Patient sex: M
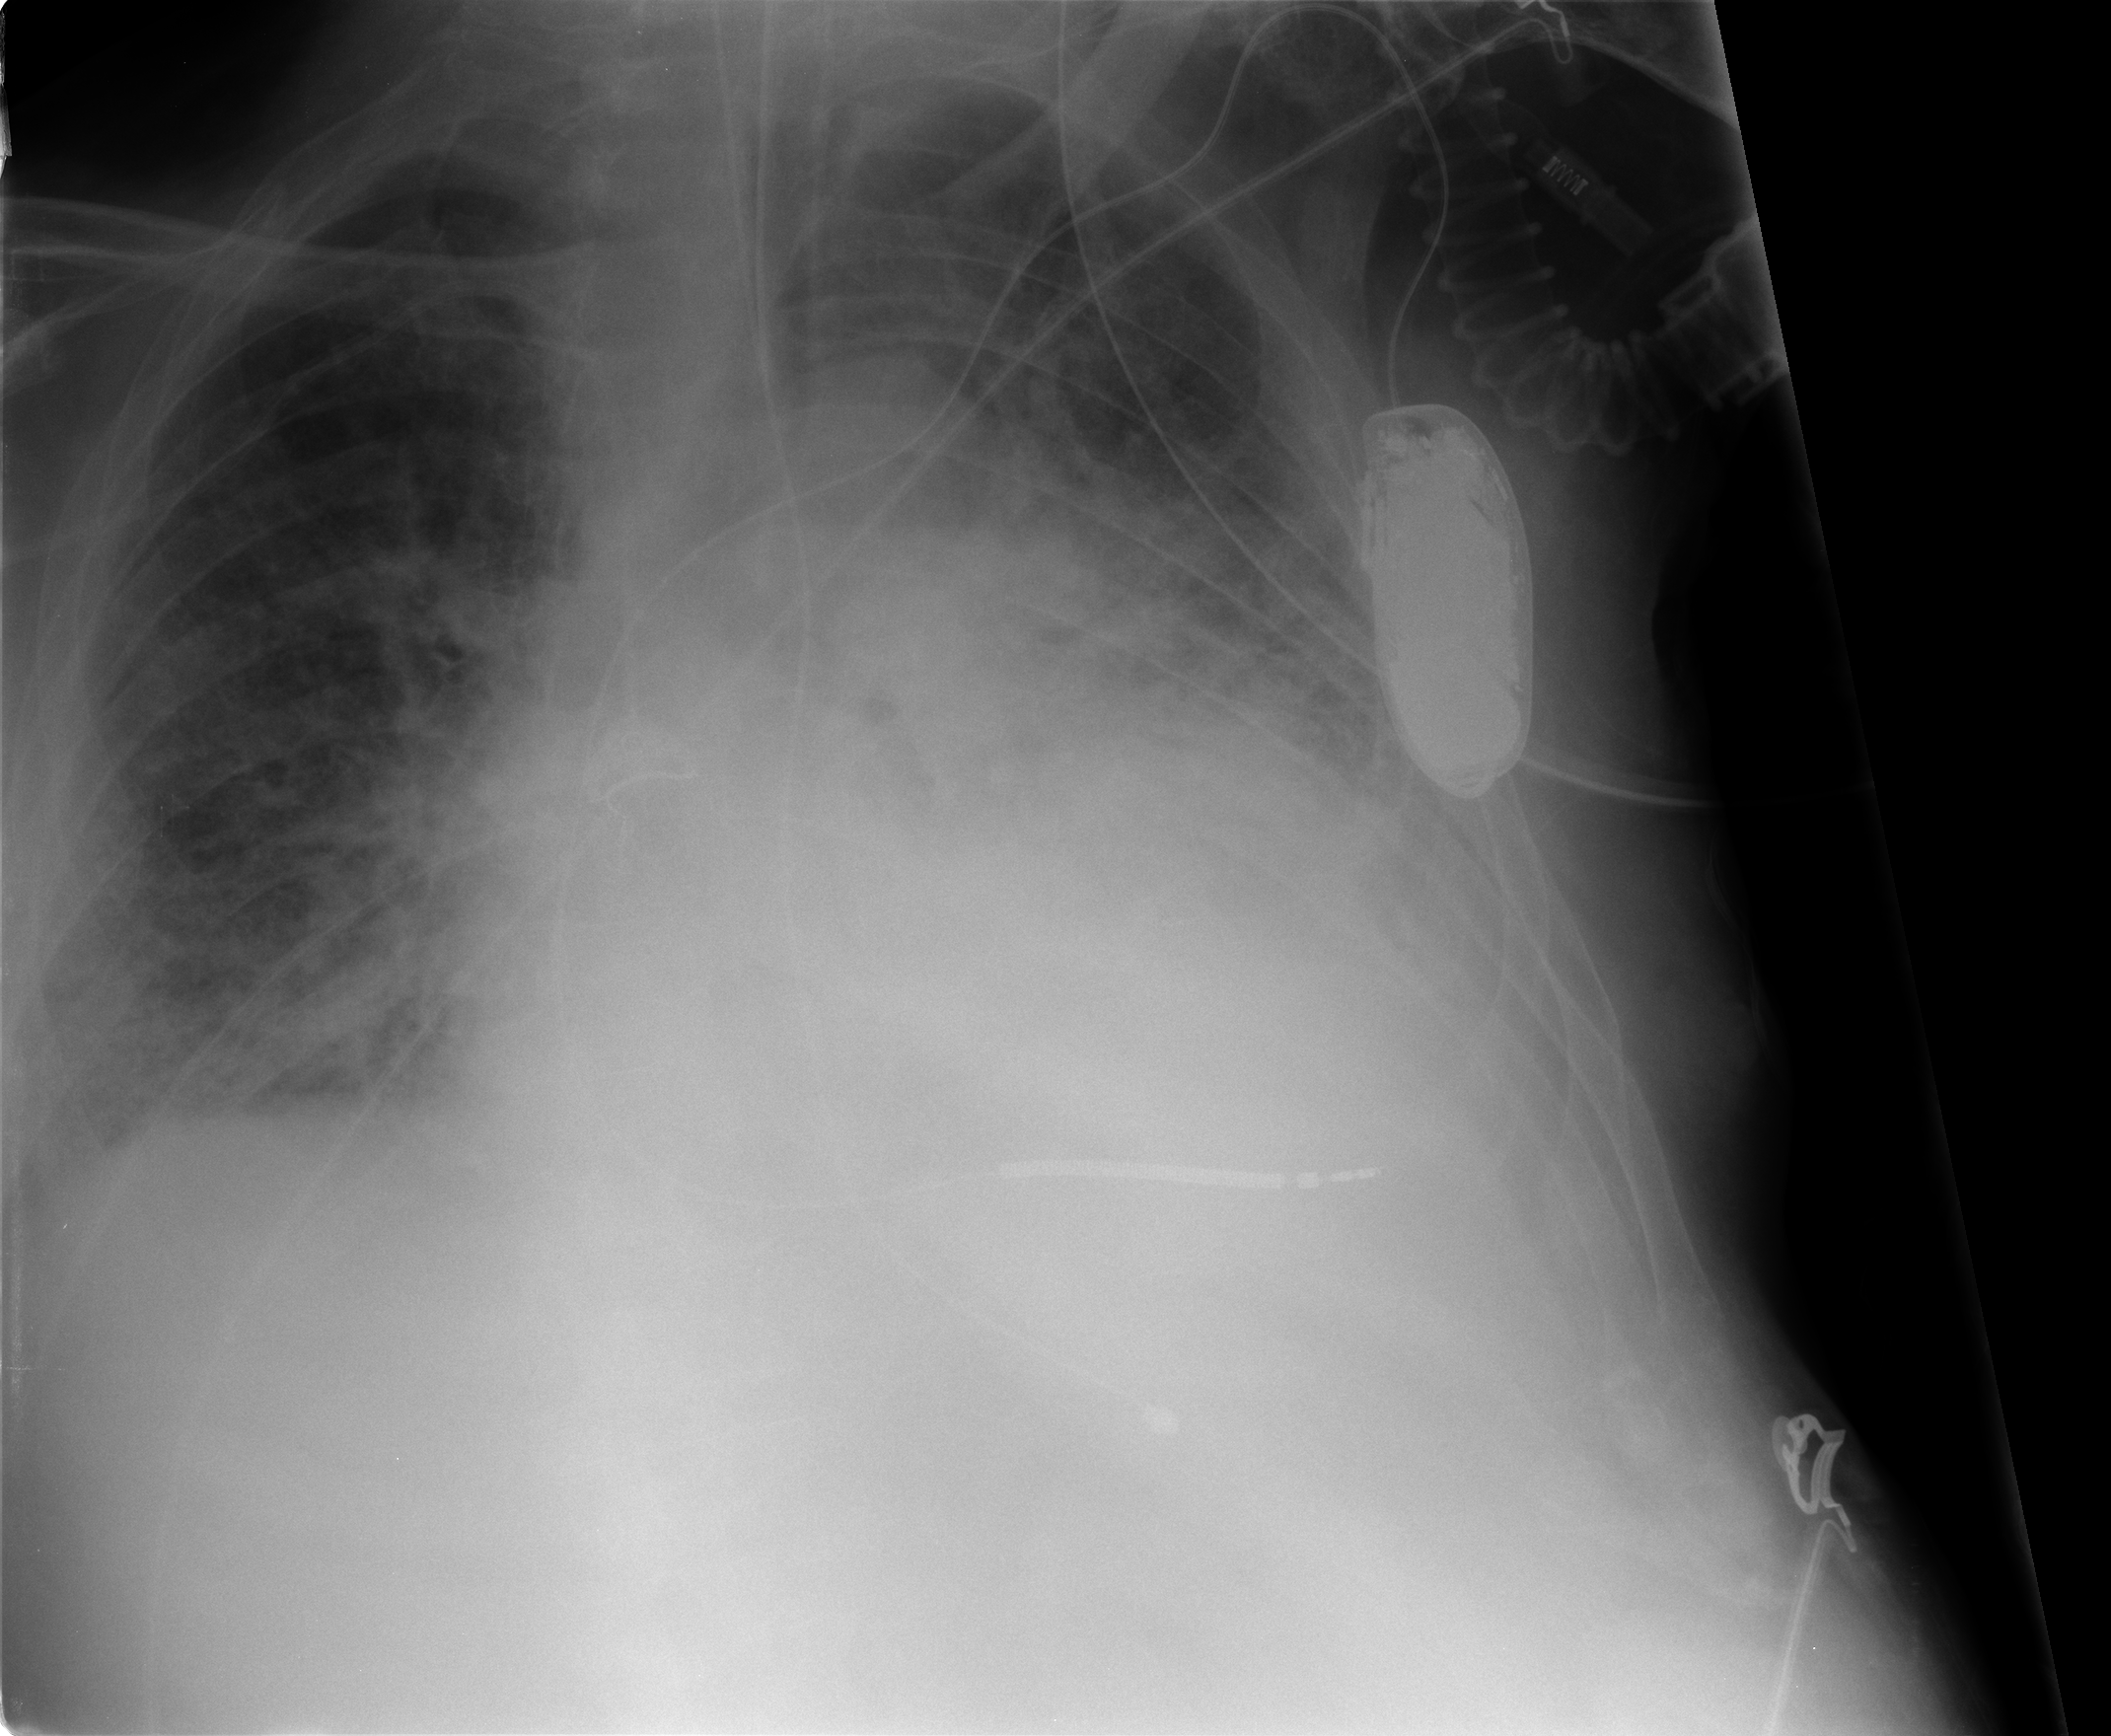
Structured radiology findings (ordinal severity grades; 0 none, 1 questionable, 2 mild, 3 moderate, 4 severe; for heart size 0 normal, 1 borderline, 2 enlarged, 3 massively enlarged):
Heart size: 2
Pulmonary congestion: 3
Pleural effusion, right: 2
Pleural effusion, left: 2
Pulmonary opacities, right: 3
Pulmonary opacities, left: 4
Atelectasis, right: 2
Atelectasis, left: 3